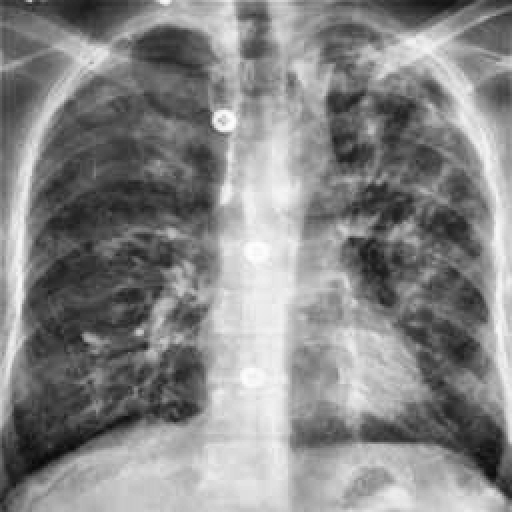
Finding: TUBERCULOSIS